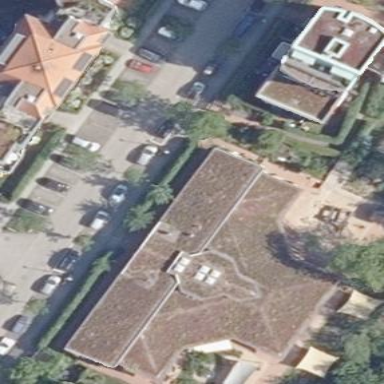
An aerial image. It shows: Kindergarten.